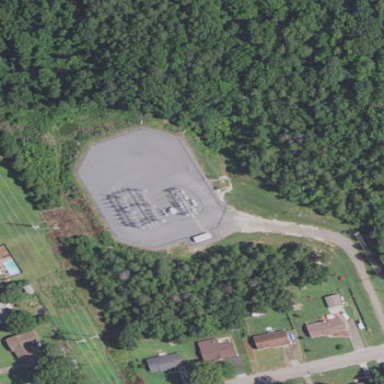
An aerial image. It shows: Distribution substation surrounded by fence.